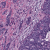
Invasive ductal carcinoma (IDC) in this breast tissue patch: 1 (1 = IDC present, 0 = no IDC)